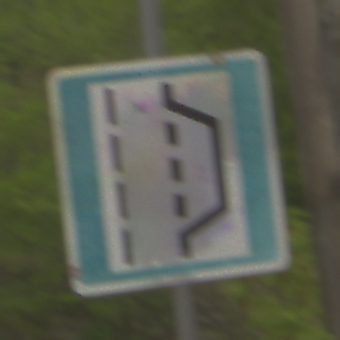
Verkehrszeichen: NothalteUndPannenbucht
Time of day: MorningAfternoon
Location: Outdoor (Nature)
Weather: Overcast
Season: NotSpecified
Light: Natural